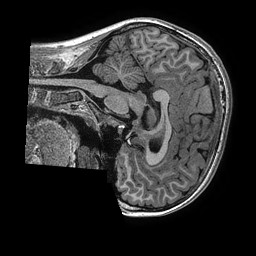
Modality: T1w
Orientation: sagittal
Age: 12
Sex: male
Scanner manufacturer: ge
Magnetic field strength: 3 T
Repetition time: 0.006952 s
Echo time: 0.00292 s